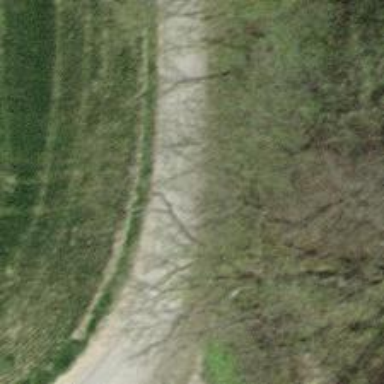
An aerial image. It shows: Unpaved service road with tracktype grade of 2.